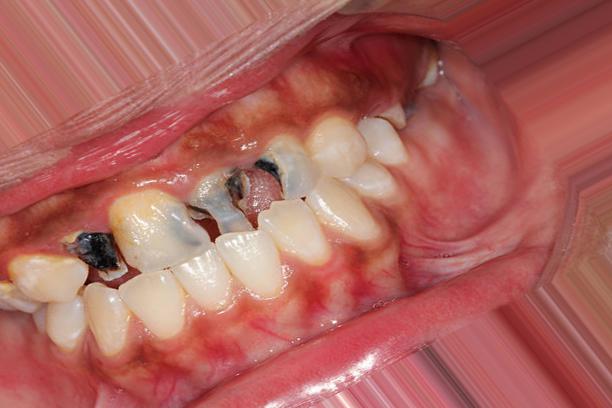
Condition: Caries